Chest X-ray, PA view. Patient: 61 years old, sex F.
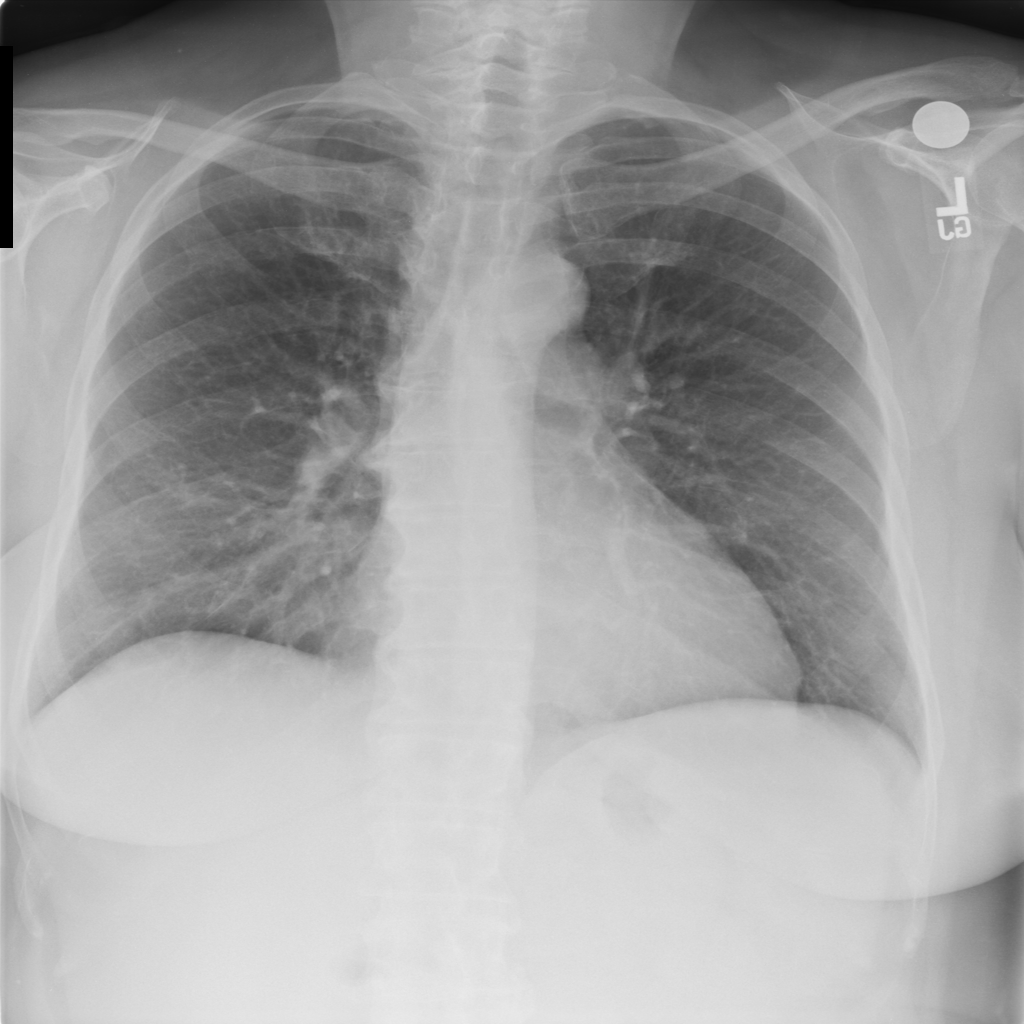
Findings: Nodule